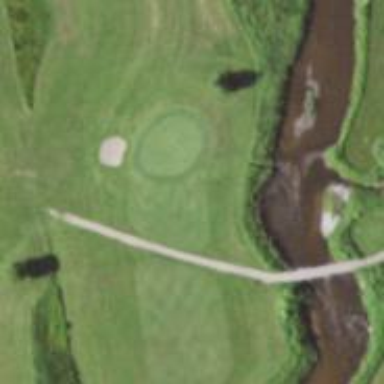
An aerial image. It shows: Service road designated as golf cart path.